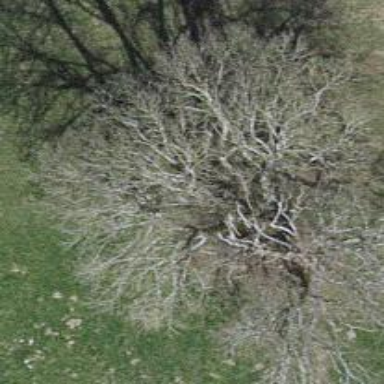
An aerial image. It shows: Single tag "natural: tree."